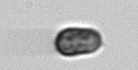
Label: Pseudochattonella_farcimen